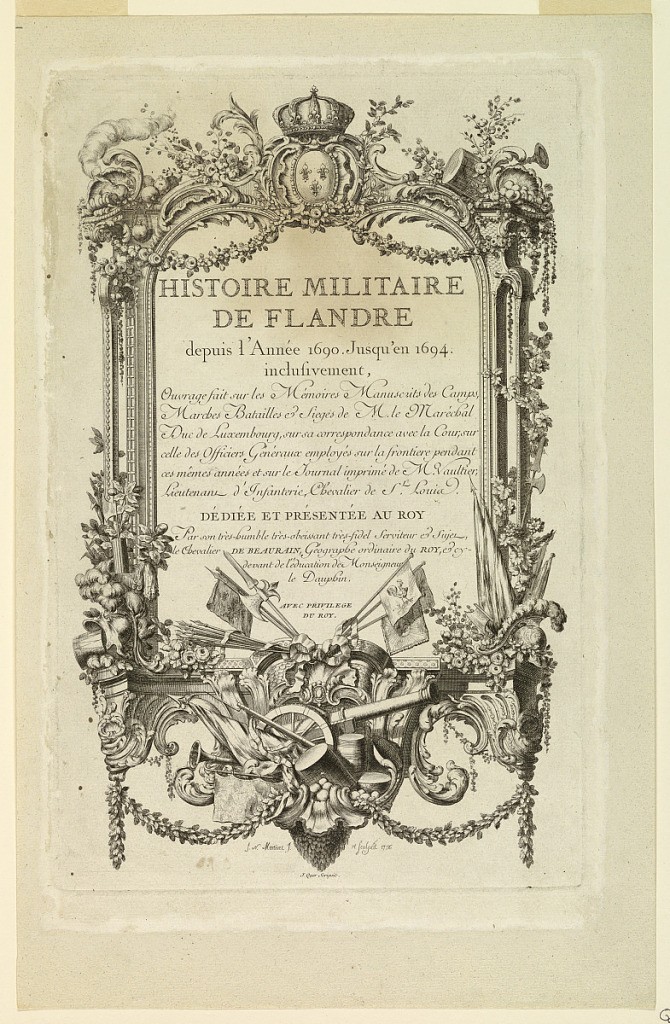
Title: Title Page of "Histoire militaire de Flandre depuis l'Anée 1690, jusqu'en 1694 inclusivement"
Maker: François Nicolas Martinet, French, 1731– ca. 1800
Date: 1756
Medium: Etching and engraving on paper
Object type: Print
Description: Framing with the Royal French coat of arms (?) at top center; a tropht [sic] of arms at bottom center, and other implements of war among garlands. Inscription with the title, as given, a paragraph stating sources, t he dedication to the king, and the privilege. Bottom center: F. R. Martinet I. et Sculpsit 1758 / J. Oger Scripsit.